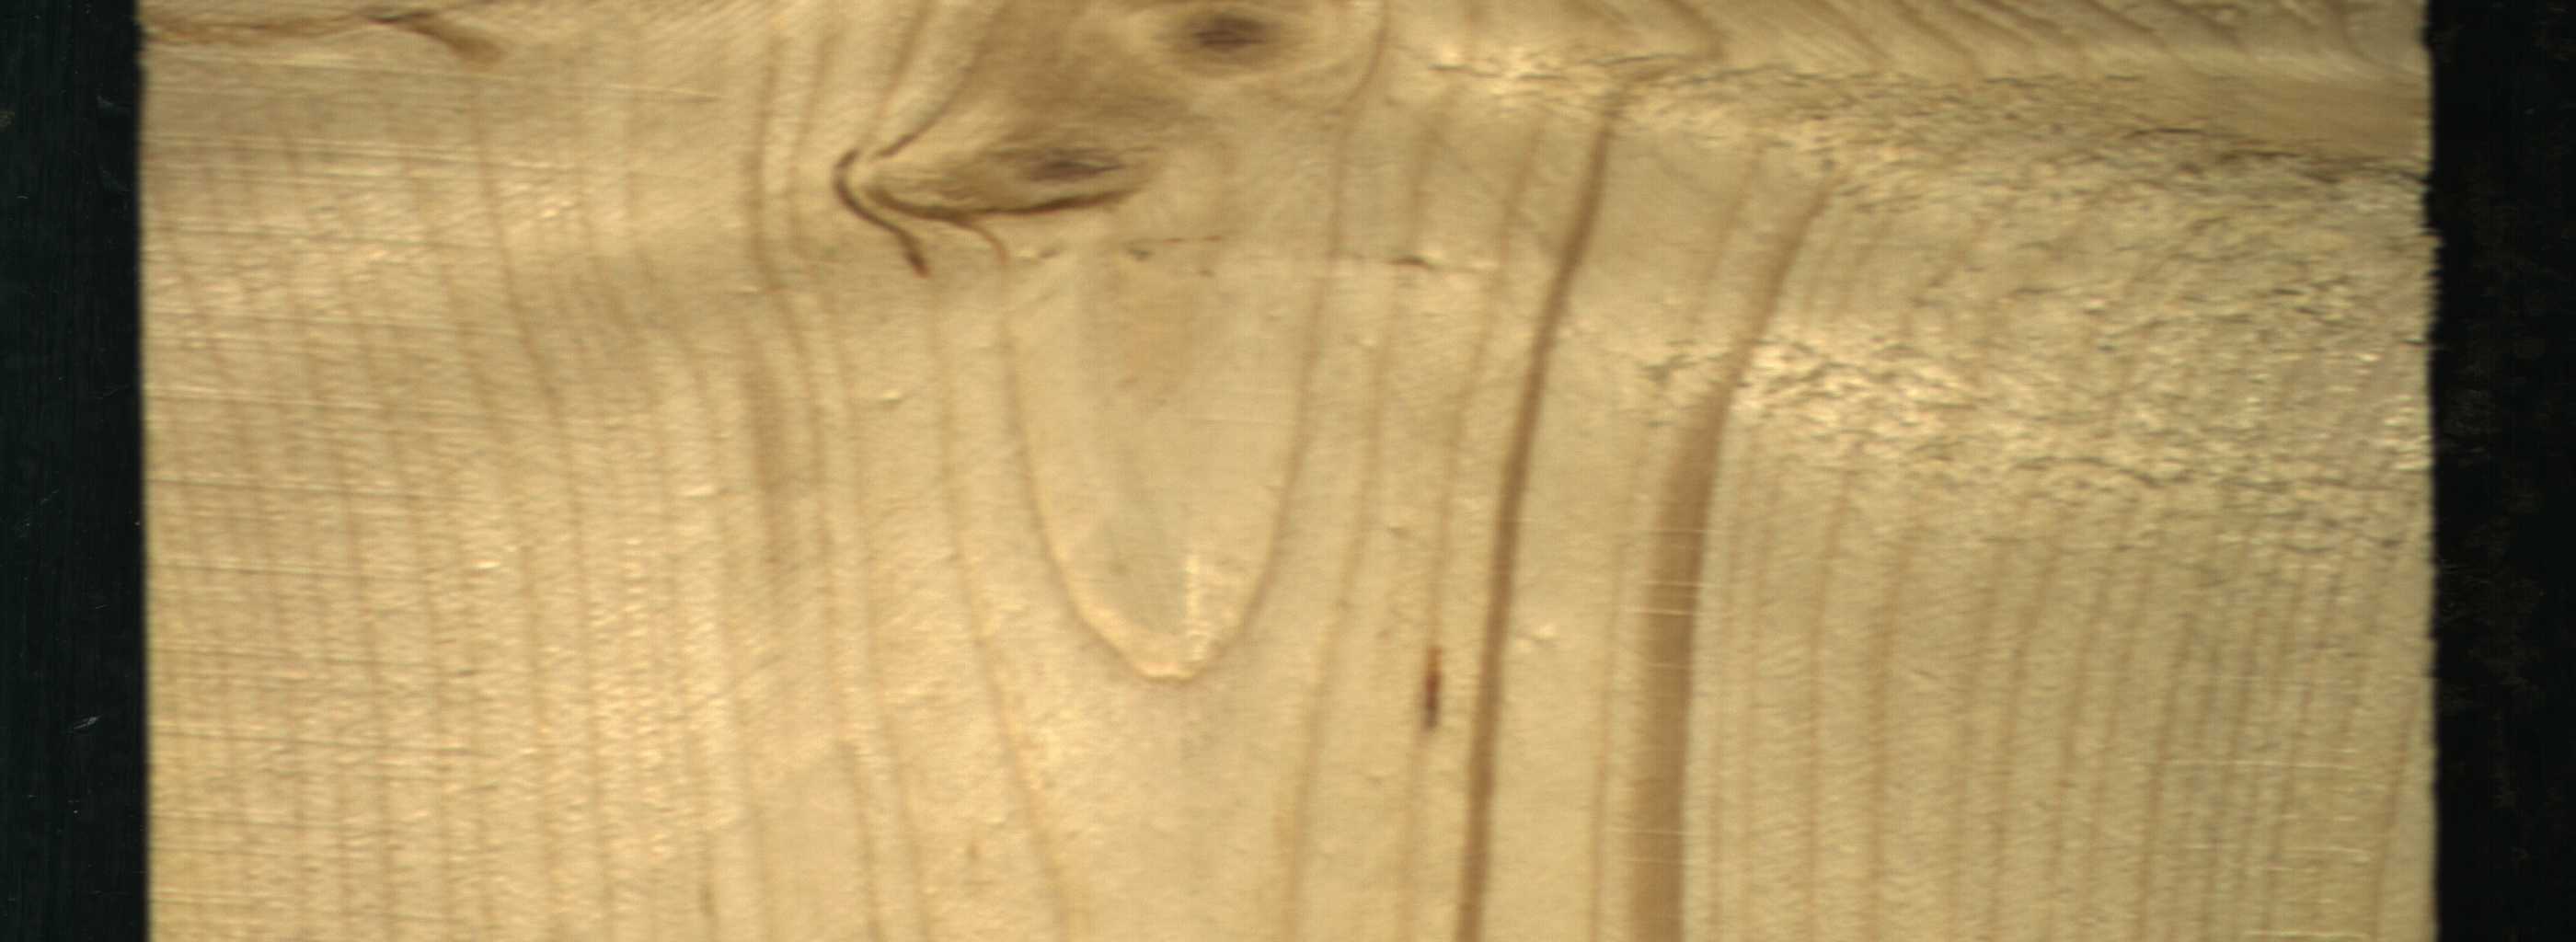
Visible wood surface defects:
Live_Knot
Live_Knot
Live_Knot
Live_Knot